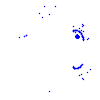
Particle: pion